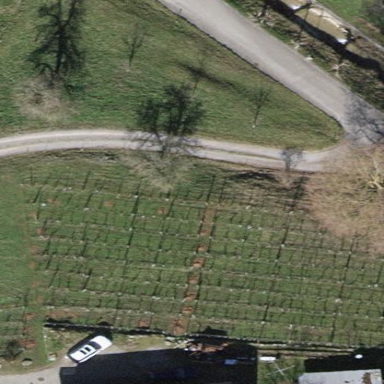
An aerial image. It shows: Vineyard growing grapes.